Question: I am working on a project for my college course. I was just wondering if anyone knew how to add a scrollBar to a JTextArea. At present I have the GUI laid out correctly, the only thing missing is the scroll bar.
This is what the GUI looks like. As you can see on the second TextArea I would like to add the Scrollbar.

This is my code where I create the pane. But nothing seems to happen... t2 is the JTextArea I want to add it to.
'''
scroll = new JScrollPane(t2);
scroll.setBounds(10,60,780,500);
scroll.setVerticalScrollBarPolicy(ScrollPaneConstants.VERTICAL_SCROLLBAR_ALWAYS);
'''
Any help would be great, thanks!
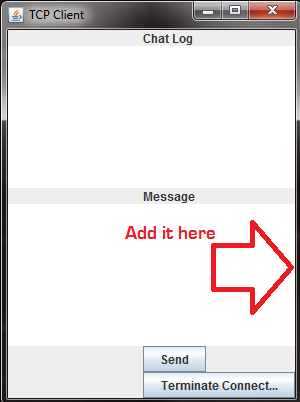
Answer: The Scroll Bar comes when your text goes beyond the bounds of your view area. Don't use <URL>, do read the first para of the first link, to know the advantage of using a Layout Manager.
What you simply need to do is use this thingy :
'''
JTextArea msgArea = new JTextArea(10, 10);
msgArea.setWrapStyleWord(true);
msgArea.setLineWrap(true);
JScrollPane msgScroller = new JScrollPane();
msgScroller.setBorder(
BorderFactory.createTitledBorder("Messages"));
msgScroller.setViewportView(msgArea);
panelObject.add(msgScroller);
'''
Here is a small program for your understanding :
'''
import java.awt.*;
import java.awt.event.*;
import javax.swing.*;
public class JTextAreaScroller
{
private JTextArea msgArea;
private JScrollPane msgScroller;
private JTextArea logArea;
private JScrollPane logScroller;
private JButton sendButton;
private JButton terminateButton;
private Timer timer;
private int counter = 0;
private String[] messages = {
"Hello there
",
"How you doing ?
",
"This is a very long text that might won't fit in a single line :-)
",
"Okay just to occupy more space, it's another line.
",
"Don't read too much of the messages, instead work on the solution.
",
"Byee byee :-)
",
"Cheers
"
};
private ActionListener timerAction = new ActionListener()
{
@Override
public void actionPerformed(ActionEvent ae)
{
if (counter < messages.length)
msgArea.append(messages[counter++]);
else
counter = 0;
}
};
private void displayGUI()
{
JFrame frame = new JFrame("Chat Messenger Dummy");
frame.setDefaultCloseOperation(JFrame.EXIT_ON_CLOSE);
JPanel contentPane = new JPanel();
contentPane.setLayout(new BorderLayout(5, 5));
JPanel centerPanel = new JPanel();
centerPanel.setLayout(new GridLayout(0, 1, 5, 5));
logArea = new JTextArea(10, 10);
logArea.setWrapStyleWord(true);
logArea.setLineWrap(true);
logScroller = new JScrollPane();
logScroller.setBorder(
BorderFactory.createTitledBorder("Chat Log"));
logScroller.setViewportView(logArea);
msgArea = new JTextArea(10, 10);
msgArea.setWrapStyleWord(true);
msgArea.setLineWrap(true);
msgScroller = new JScrollPane();
msgScroller.setBorder(
BorderFactory.createTitledBorder("Messages"));
msgScroller.setViewportView(msgArea);
centerPanel.add(logScroller);
centerPanel.add(msgScroller);
JPanel bottomPanel = new JPanel();
terminateButton = new JButton("Terminate Session");
terminateButton.addActionListener(new ActionListener()
{
@Override
public void actionPerformed(ActionEvent ae)
{
if (timer.isRunning())
timer.stop();
else
timer.start();
}
});
sendButton = new JButton("Send");
bottomPanel.add(terminateButton);
bottomPanel.add(sendButton);
contentPane.add(centerPanel, BorderLayout.CENTER);
contentPane.add(bottomPanel, BorderLayout.PAGE_END);
frame.setContentPane(contentPane);
frame.pack();
frame.setLocationByPlatform(true);
frame.setVisible(true);
timer = new Timer(1000, timerAction);
timer.start();
}
public static void main(String... args)
{
EventQueue.invokeLater(new Runnable()
{
@Override
public void run()
{
new JTextAreaScroller().displayGUI();
}
});
}
}
'''
Here is the outcome of the same :